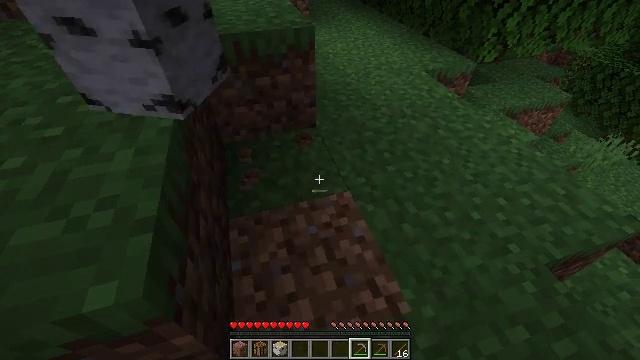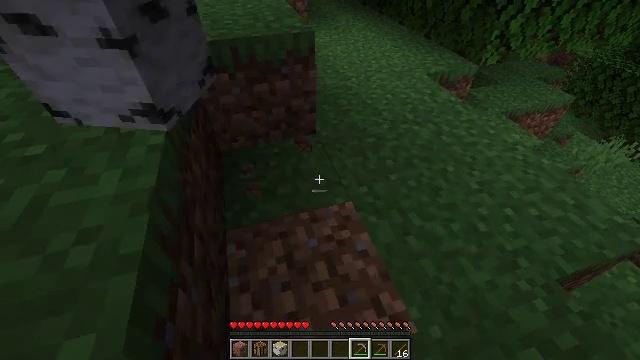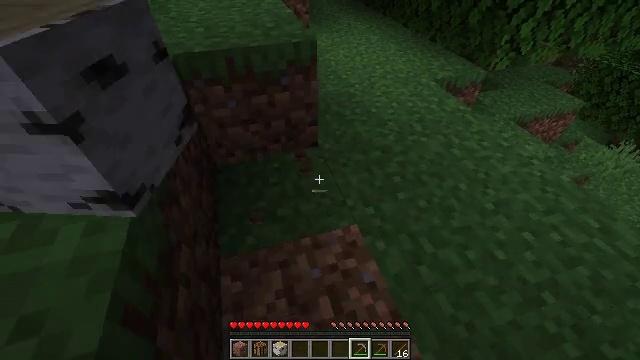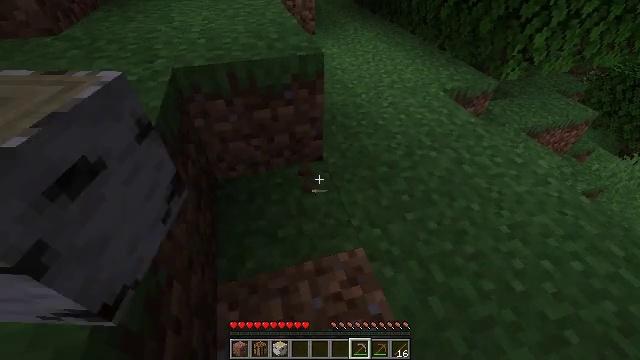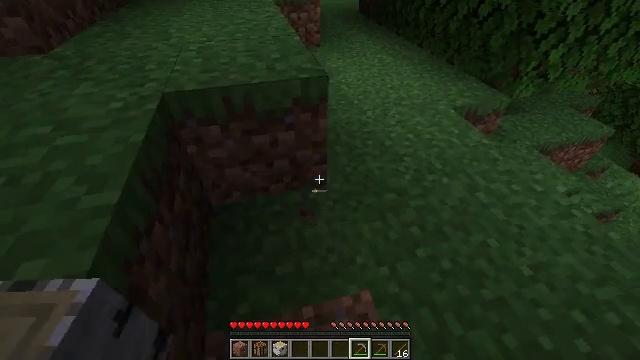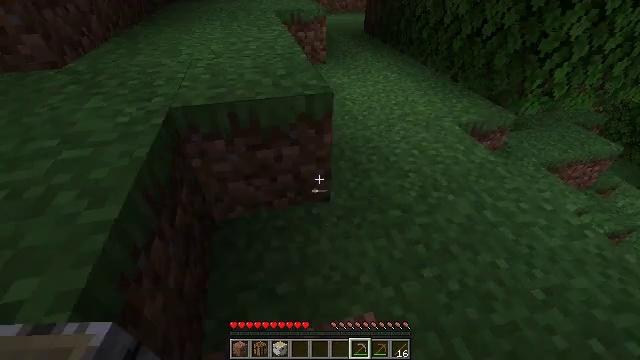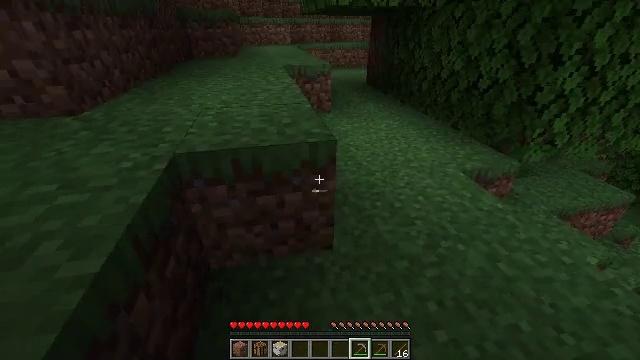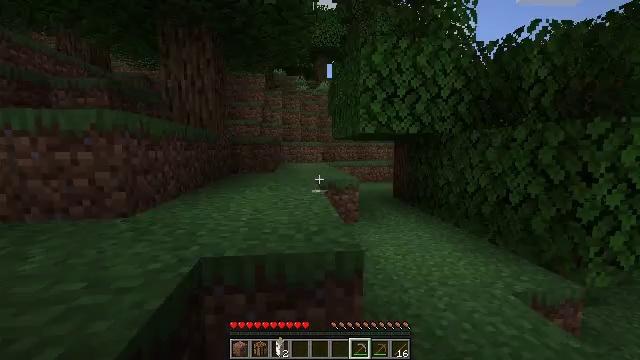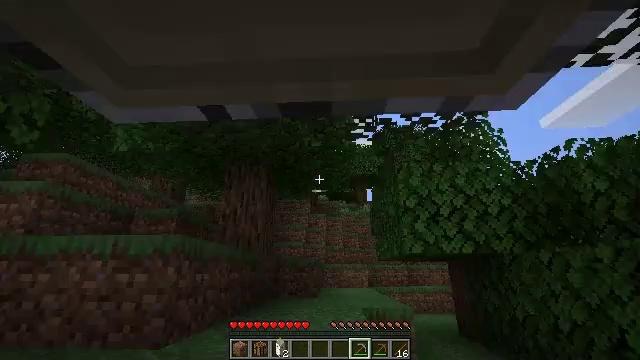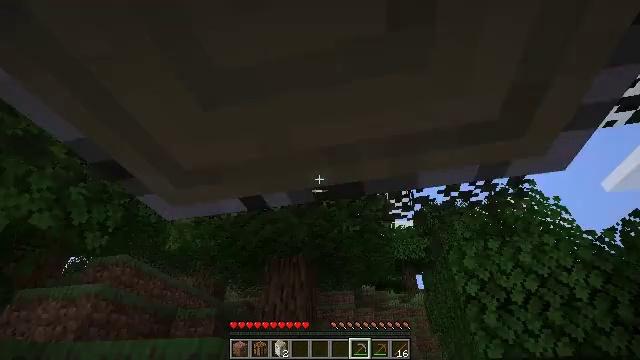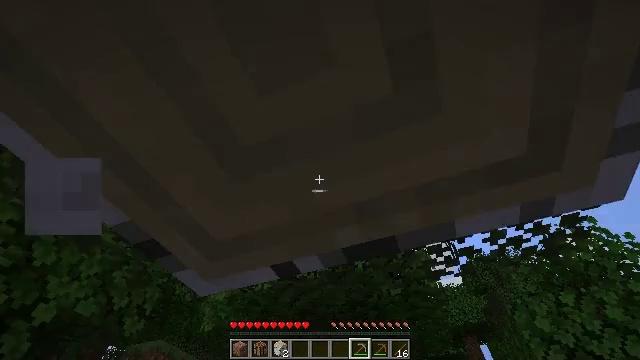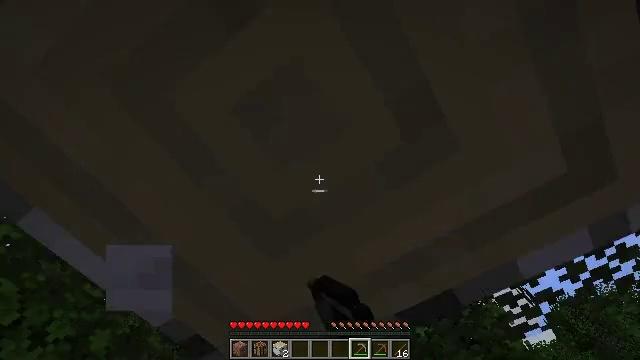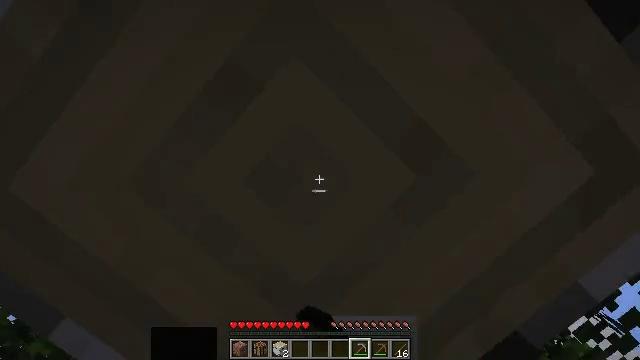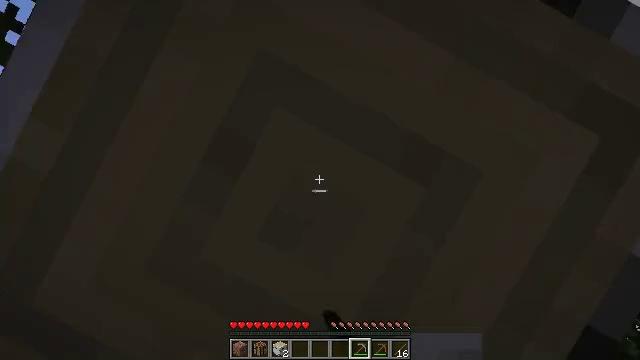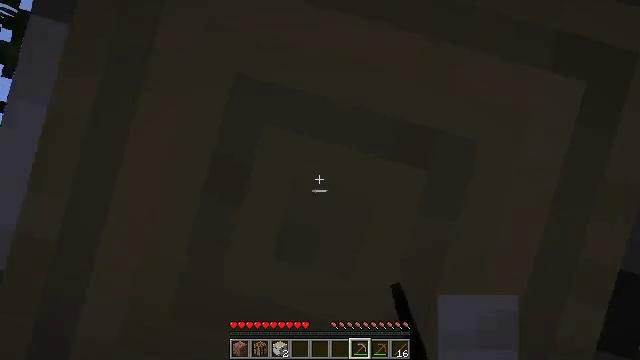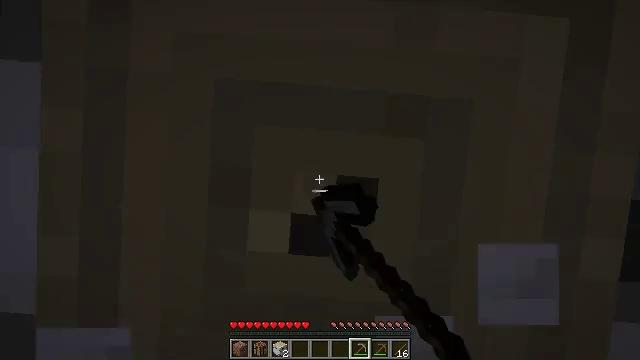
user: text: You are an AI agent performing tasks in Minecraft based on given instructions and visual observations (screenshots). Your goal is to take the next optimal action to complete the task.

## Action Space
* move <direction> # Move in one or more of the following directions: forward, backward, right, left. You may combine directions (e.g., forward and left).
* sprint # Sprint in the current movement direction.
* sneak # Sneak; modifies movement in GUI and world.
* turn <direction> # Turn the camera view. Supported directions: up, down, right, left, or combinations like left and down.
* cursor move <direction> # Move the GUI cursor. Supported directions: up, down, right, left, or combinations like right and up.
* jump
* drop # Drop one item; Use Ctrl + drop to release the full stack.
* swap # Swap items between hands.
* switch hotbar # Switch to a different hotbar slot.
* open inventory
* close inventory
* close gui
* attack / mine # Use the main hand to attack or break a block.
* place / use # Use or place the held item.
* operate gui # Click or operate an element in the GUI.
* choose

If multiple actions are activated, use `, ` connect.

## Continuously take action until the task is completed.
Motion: motion action
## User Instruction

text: Harvest birch logs from birch trees.
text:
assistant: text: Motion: move forward
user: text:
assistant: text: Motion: move forward
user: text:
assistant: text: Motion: move forward, turn left
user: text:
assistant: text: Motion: turn left and up
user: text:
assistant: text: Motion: turn left and up
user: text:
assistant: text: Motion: turn left and up
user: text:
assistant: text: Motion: turn left and up
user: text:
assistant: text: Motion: turn left and up
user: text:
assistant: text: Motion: turn left and up
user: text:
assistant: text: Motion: turn left and up, attack / mine
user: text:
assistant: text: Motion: turn left and up, attack / mine
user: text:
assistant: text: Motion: turn left and up, attack / mine
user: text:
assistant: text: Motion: turn left and up, attack / mine
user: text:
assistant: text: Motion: turn left and up, attack / mine
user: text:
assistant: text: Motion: turn left and down, attack / mine
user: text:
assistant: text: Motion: turn left and down, attack / mine
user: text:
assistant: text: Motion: turn right and down, attack / mine
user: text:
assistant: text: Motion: attack / mine
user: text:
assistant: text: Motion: attack / mine
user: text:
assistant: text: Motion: attack / mine
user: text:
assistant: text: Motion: attack / mine
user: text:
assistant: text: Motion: attack / mine
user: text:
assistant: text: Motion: attack / mine
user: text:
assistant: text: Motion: attack / mine
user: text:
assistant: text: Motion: attack / mine
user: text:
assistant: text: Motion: attack / mine
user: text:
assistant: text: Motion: attack / mine
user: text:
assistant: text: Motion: attack / mine
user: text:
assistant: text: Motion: attack / mine
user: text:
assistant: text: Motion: attack / mine